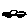
Label: car